Question: I have the followings tables on my database

There are several (waiting, working, finished, paid) and a project have to pass through all the status from waiting to paid.
In order to keep complete track of the project, each status are kept, so we know when a project changed its status.
I would like to create a with the (the one with the more recent "created_at").
I tried few queries in order to get the correct result, but I'm stuck with this one.
The not-working query I have is
'''
select p.* from projects p
left join projects_status_projects psp on psp.project_id = p.id
where p.id in (select project_id from projects_status_projects
where project_status_id = XX group by project_id order by created_at desc)
'''
Ofc, this query does not work and return me each projects with a record for project_status_id XX without taking in account the order.
Any hint would be very appreciated !
Thanks,
Benjamin
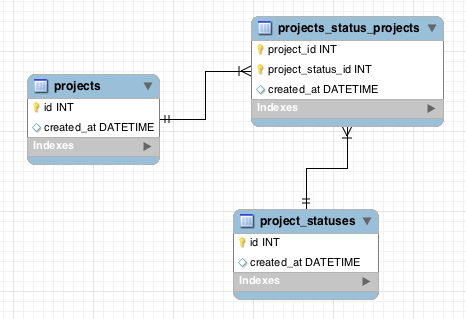
Answer: '''
select p.* from projects p
left join projects_status_projects psp on (psp.project_id = p.id)
where created_at = (select max(created_at)
from projects_status_projects where
project_id = p.id)
'''
sqlfiddle with some example here: <URL>